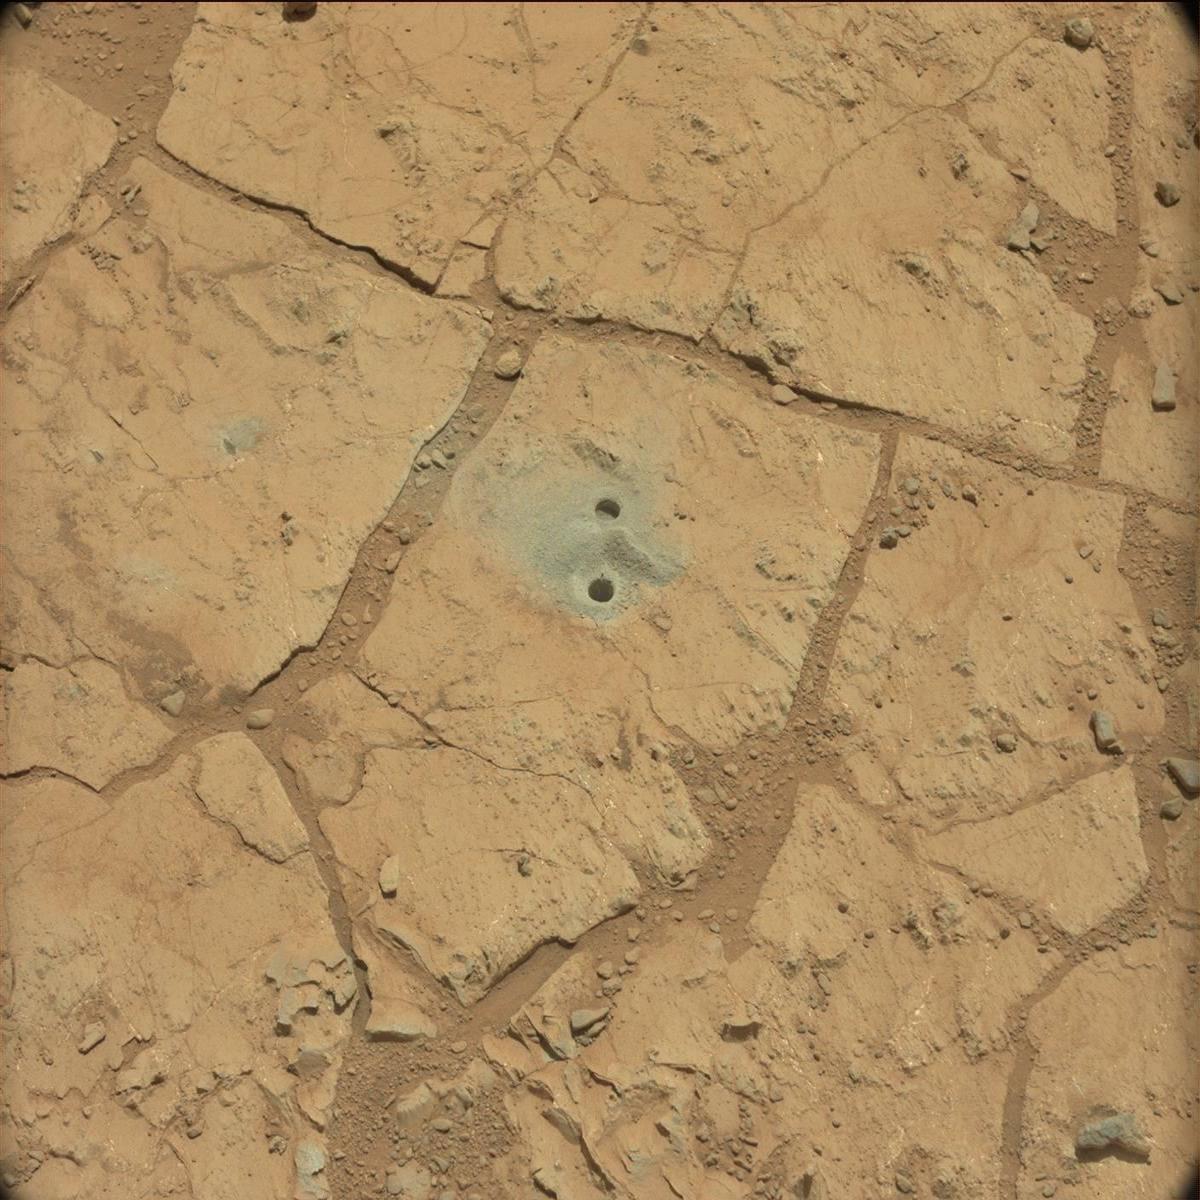
Terrain classes present: Bedrock, Hole, Sand / Soil